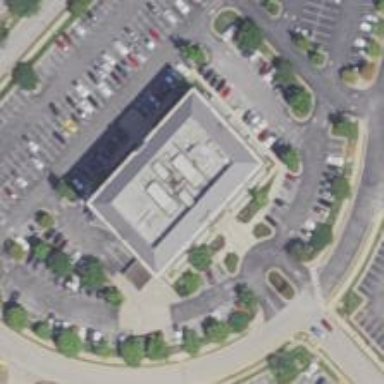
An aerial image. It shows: Healthcare clinic.